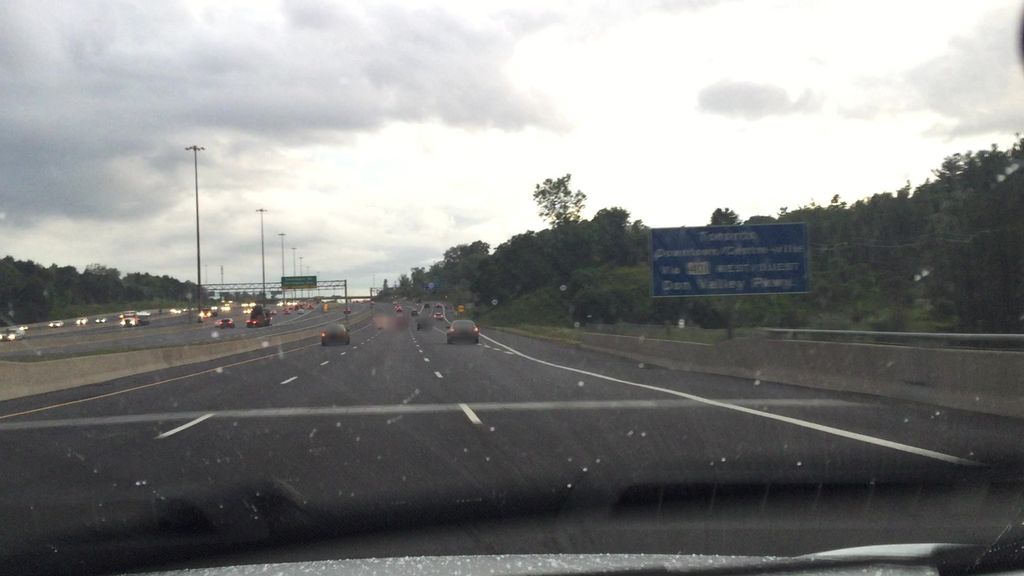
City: toronto